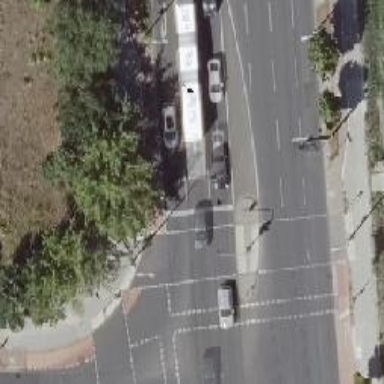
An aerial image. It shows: Road with traffic signals.